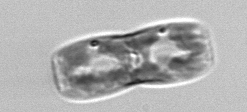
Label: pennate_morphotype1